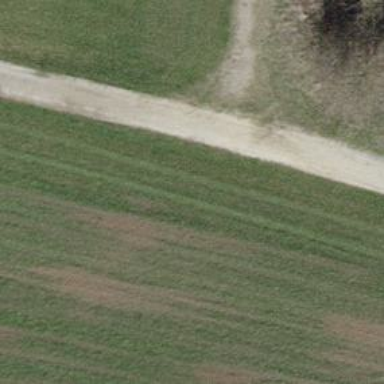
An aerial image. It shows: Unpaved track road.